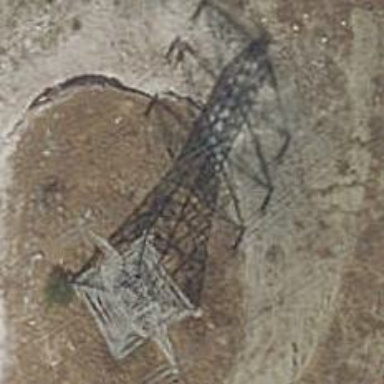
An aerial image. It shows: Power tower.